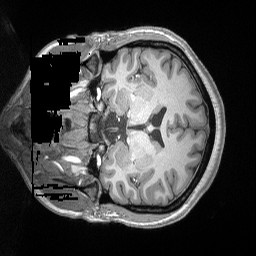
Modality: T1w
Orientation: coronal
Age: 22
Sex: female
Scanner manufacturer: siemens
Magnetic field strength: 3 T
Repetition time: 2.2 s
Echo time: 0.00169 s